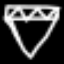
Label: diamond